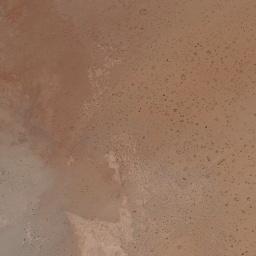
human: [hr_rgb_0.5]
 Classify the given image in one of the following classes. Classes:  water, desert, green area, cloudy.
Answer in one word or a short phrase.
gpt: desert